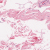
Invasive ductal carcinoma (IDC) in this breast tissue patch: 0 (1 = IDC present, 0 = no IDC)